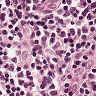
Metastatic tissue present: no